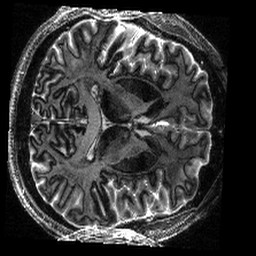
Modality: T1w
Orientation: axial
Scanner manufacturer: siemens
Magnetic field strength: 6.98 T
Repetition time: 5 s
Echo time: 0.00251 s